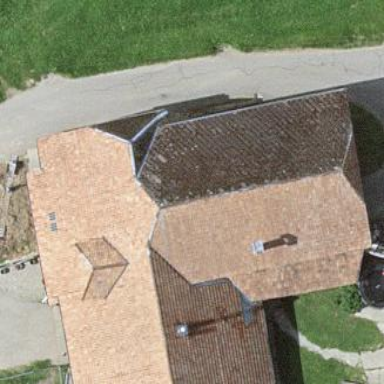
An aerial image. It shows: Farm building.